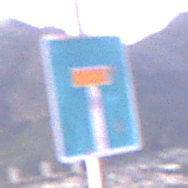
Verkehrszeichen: Sackgasse
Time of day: Dawn
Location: Outdoor (RoadRail)
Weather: Clear
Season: NotSpecified
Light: Natural